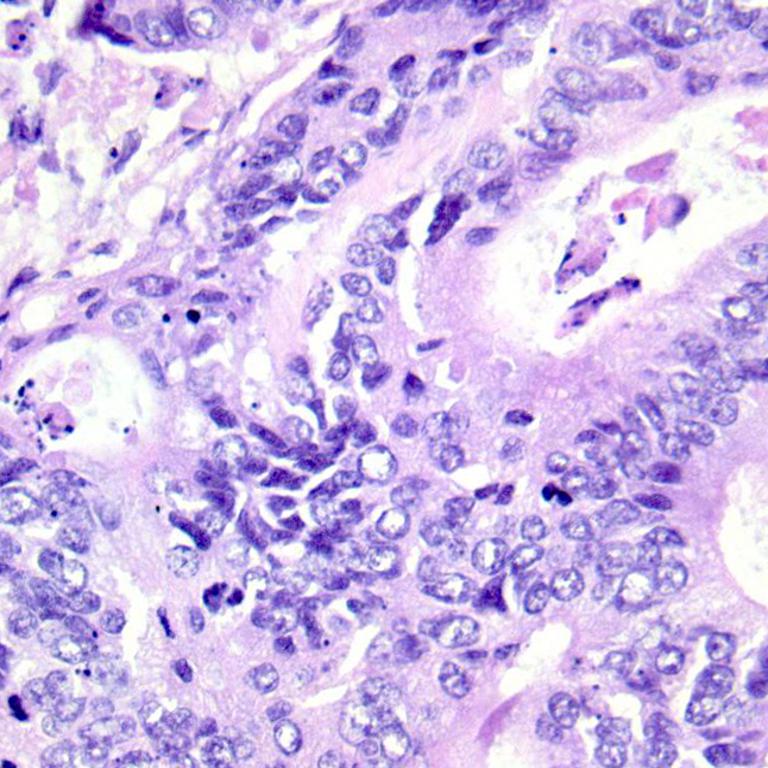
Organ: colon
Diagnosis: adenocarcinomas